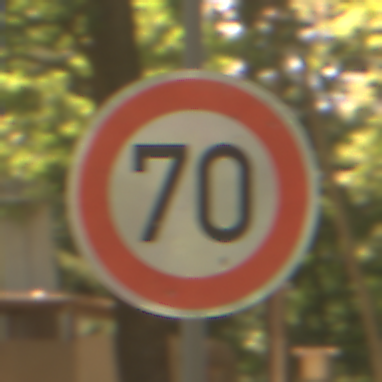
Verkehrszeichen: Geschwindigkeit70
Umgebung: Outdoor, Nature
Tageszeit: Midday
Wetter: PartlyCloudy
Licht: Natural
Jahreszeit: NotSpecified
Kontrast: LowContrast